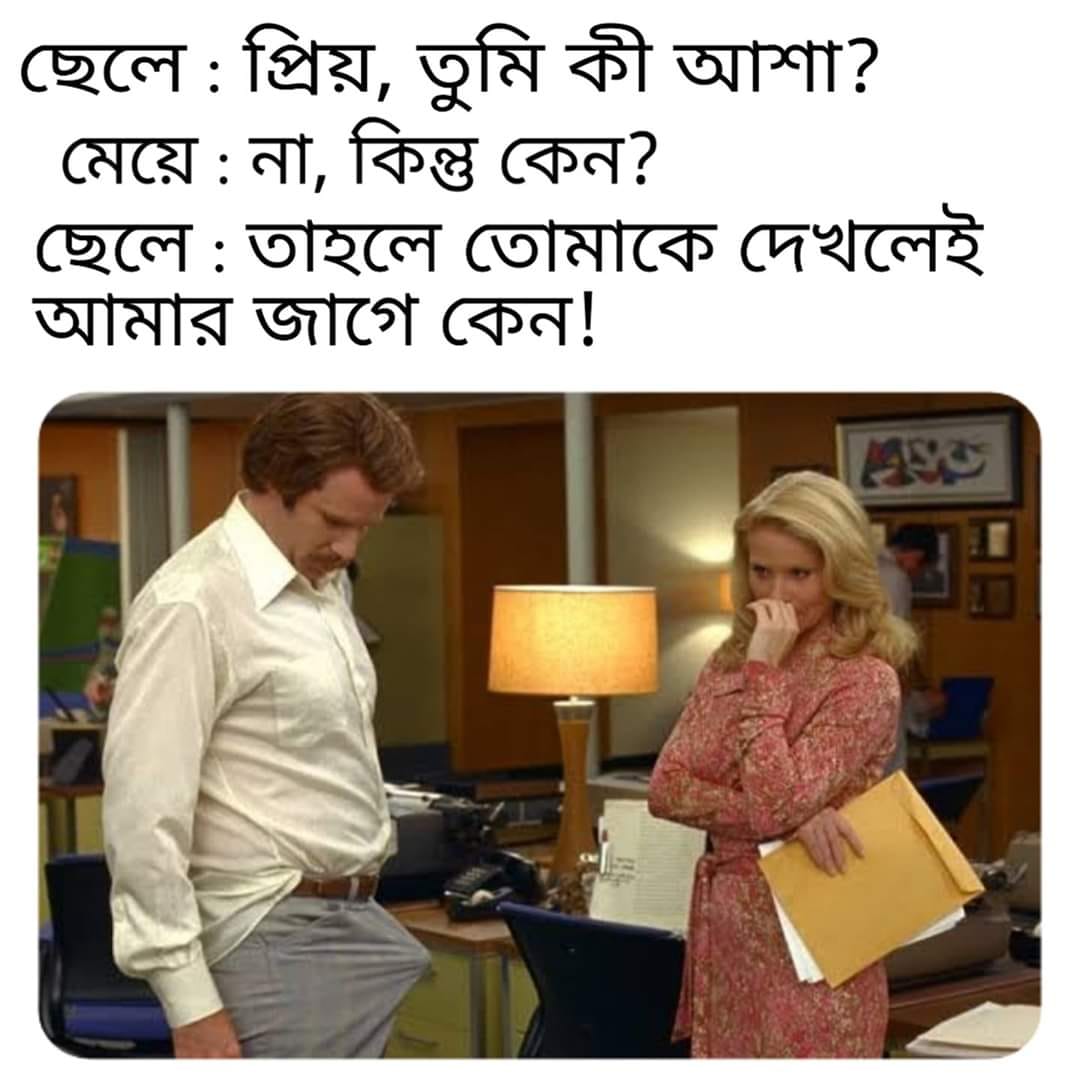
Caption: ছেলে :  প্রিয় , তুমি কি আশা ?   মেয়ে :  না , কিন্তু কেন ?   ছেলে : তাহলে তোমাকে দেখলেই আমার জাগে কেন !
Label: hate